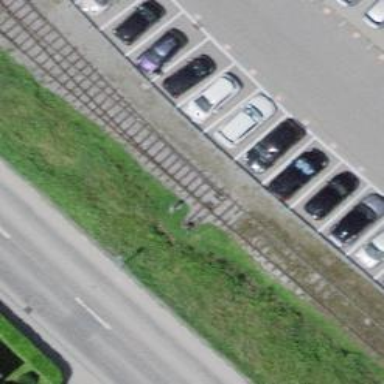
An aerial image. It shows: Railway switch.